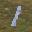
Label: 1